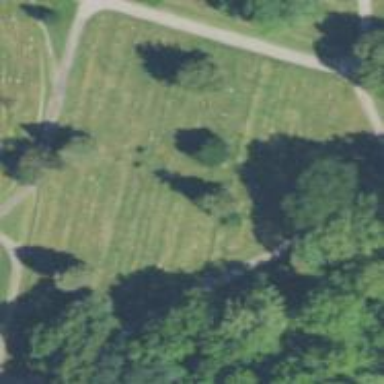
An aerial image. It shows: Cemetery.